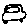
Label: car